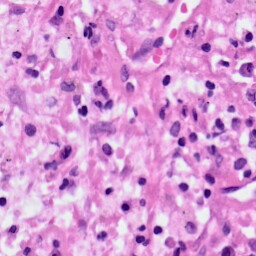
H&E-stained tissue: Lung